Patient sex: M
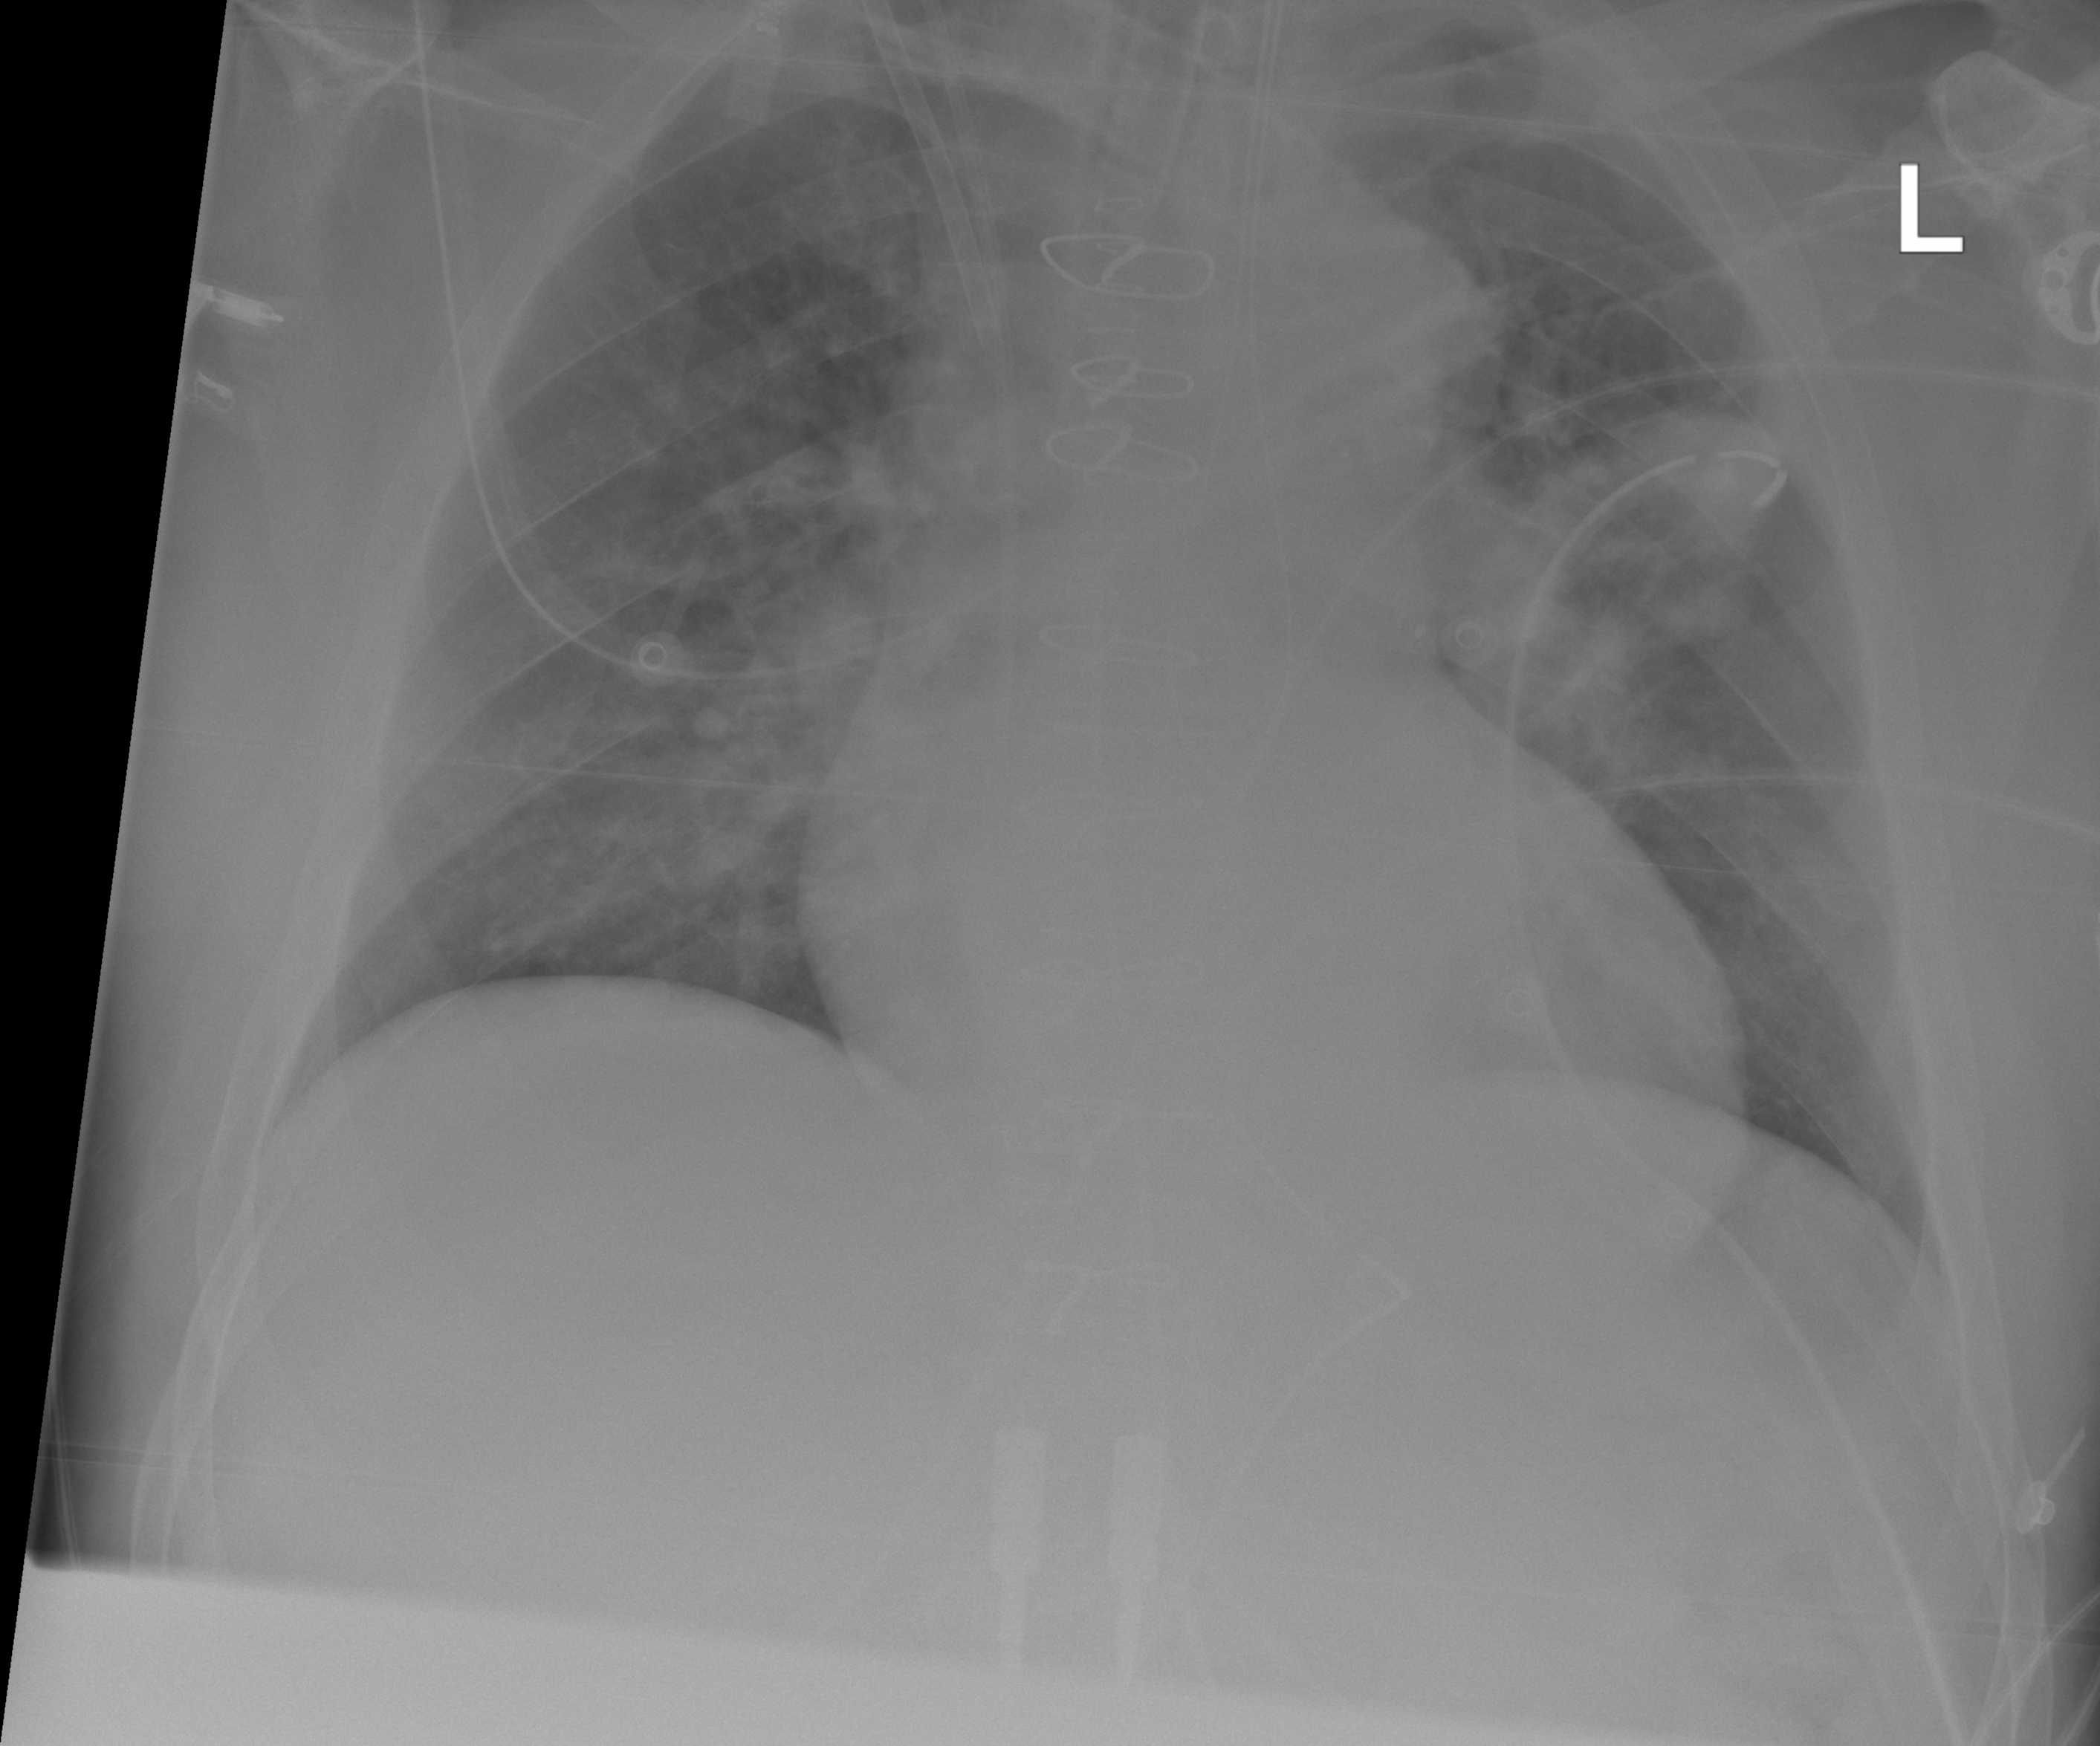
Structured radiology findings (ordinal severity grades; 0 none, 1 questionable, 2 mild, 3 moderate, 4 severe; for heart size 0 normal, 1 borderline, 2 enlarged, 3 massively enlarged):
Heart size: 0
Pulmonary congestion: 1
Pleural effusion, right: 0
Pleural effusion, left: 0
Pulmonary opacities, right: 0
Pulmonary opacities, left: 0
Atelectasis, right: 0
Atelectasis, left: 0